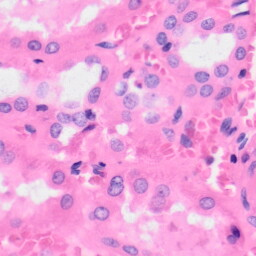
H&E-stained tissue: Kidney